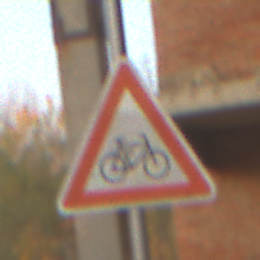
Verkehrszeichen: RadverkehrLinks
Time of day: SunriseSunset
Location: Roofed (Suburban)
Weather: Clear
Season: NotSpecified
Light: Natural